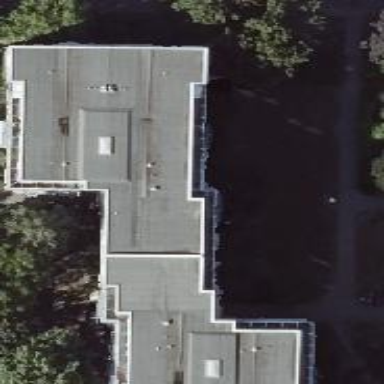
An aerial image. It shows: Building with apartments and flat roof.